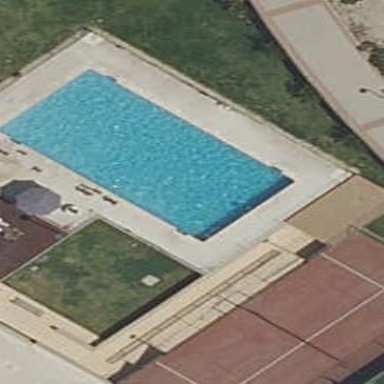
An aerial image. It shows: Swimming pool located in leisure land.